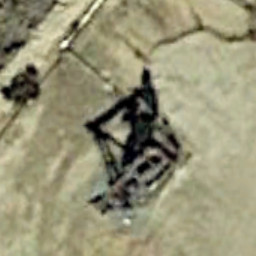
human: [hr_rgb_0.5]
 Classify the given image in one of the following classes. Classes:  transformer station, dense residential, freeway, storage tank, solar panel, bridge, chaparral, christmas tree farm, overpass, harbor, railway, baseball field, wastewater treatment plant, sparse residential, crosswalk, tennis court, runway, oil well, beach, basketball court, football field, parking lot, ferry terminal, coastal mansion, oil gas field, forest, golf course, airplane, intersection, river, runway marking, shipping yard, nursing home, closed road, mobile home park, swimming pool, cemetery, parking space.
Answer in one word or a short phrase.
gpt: oil well